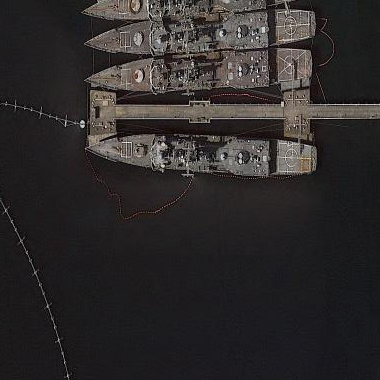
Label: destroyer